Question:
I am working on an application that displays the Stack View as shown above using Fragments. However after scouring the web I can not seem to find any implementation of this kind of layout.
Could anyone please let me know how to implement this stack view using Fragments?
Thanks in advance.
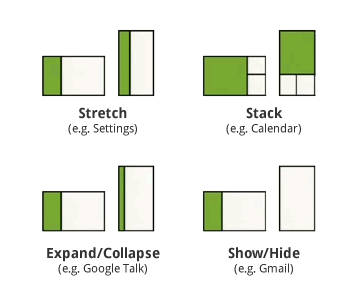
Answer: That's rather a broad question...
As far as the layout goes, there'a a number of different ways to do it. A broad outline for the landscape view might be like this (you'll have to fill in the appropriate layout height, widths and weights)
'''
<?xml version="1.0" encoding="utf-8"?>
<LinearLayout xmlns:android="http://schemas.android.com/apk/res/android"
android:orientation="horizontal" >
<fragment
android:id="@+id/fragment1"
class="net.test.program.Fragment1" />
<LinearLayout
xmlns:android="http://schemas.android.com/apk/res/android"
android:orientation="vertical">
<fragment
android:id="@+id/fragment2"
android:name="net.test.program.Fragment2"/>
<fragment
android:id="@+id/fragment3"
android:name="net.test.program.Fragment3"/>
</LinearLayout>
</LinearLayout>
'''
For the portrait view simply reverse the two android:orientation tags and re-adjust your heights, widths and weights. Then put them in the appropriate layout directories.